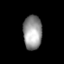
Tissue: lung
Cell type: Fibroblasts
Senescence score: 0.5815
Nuclear area (px): 629
Mean DAPI intensity: 150.005